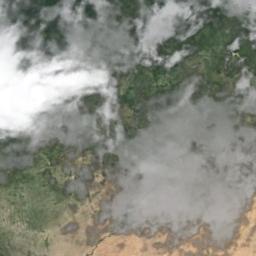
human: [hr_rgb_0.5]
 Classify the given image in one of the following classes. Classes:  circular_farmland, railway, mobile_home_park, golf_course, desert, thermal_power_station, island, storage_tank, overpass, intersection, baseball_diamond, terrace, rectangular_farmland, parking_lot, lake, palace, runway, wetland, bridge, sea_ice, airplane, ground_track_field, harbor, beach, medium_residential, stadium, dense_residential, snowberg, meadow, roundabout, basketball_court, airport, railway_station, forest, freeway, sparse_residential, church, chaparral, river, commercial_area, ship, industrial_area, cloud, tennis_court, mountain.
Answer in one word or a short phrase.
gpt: cloud